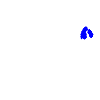
Particle: pion